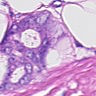
Metastatic tissue present: yes